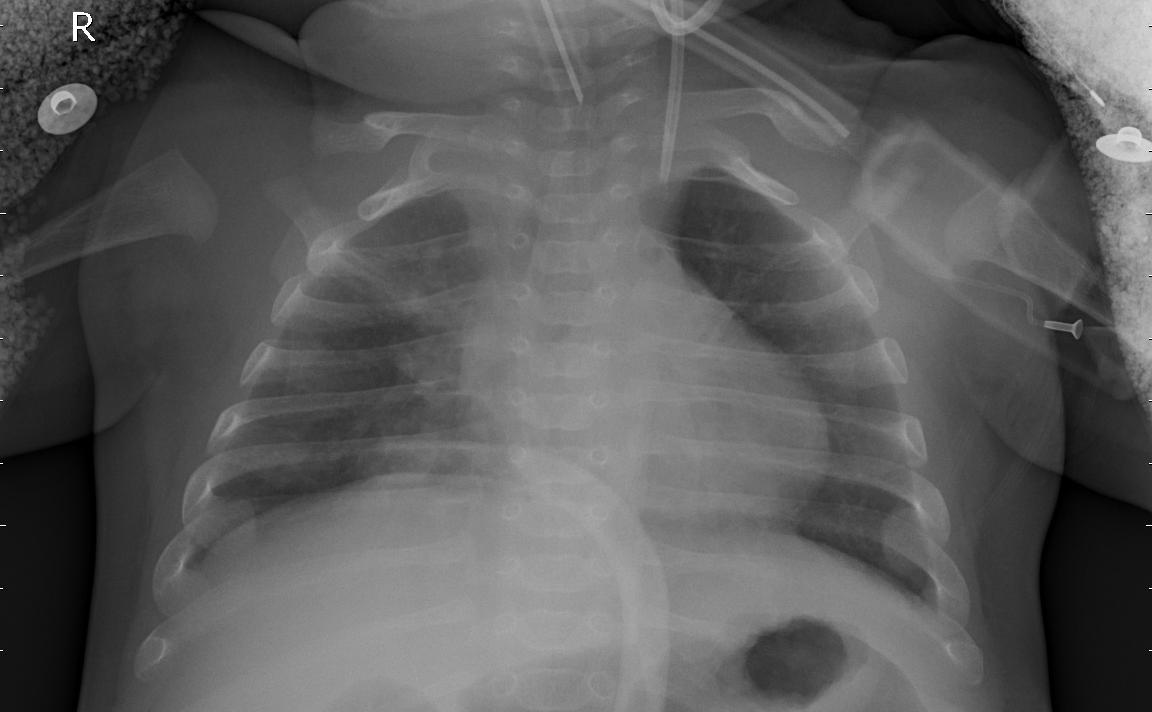
Diagnosis: PNEUMONIA